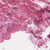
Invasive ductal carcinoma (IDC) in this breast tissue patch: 0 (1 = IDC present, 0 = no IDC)